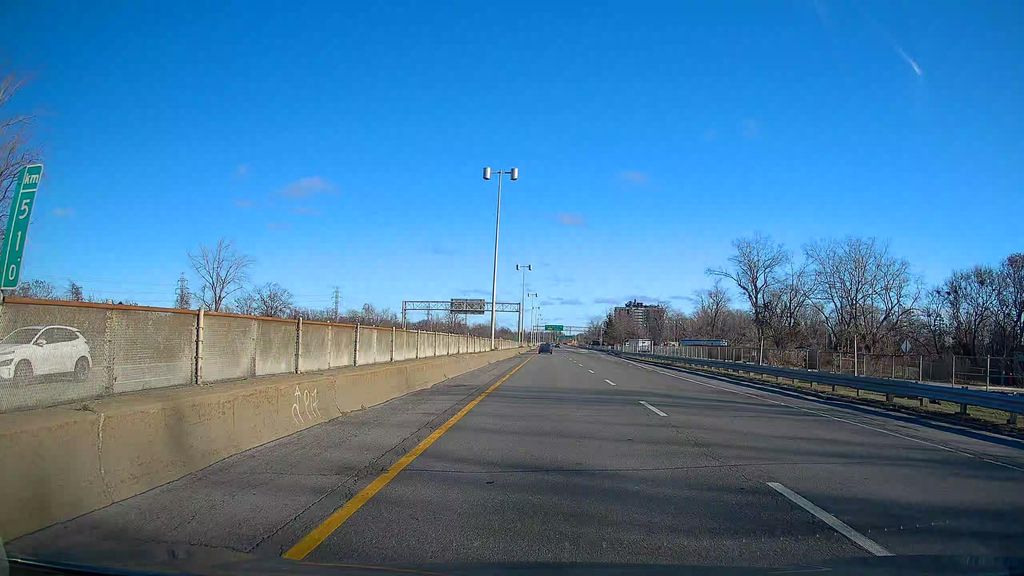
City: montreal